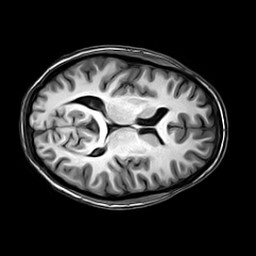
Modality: T1w
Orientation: axial
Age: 21
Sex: female